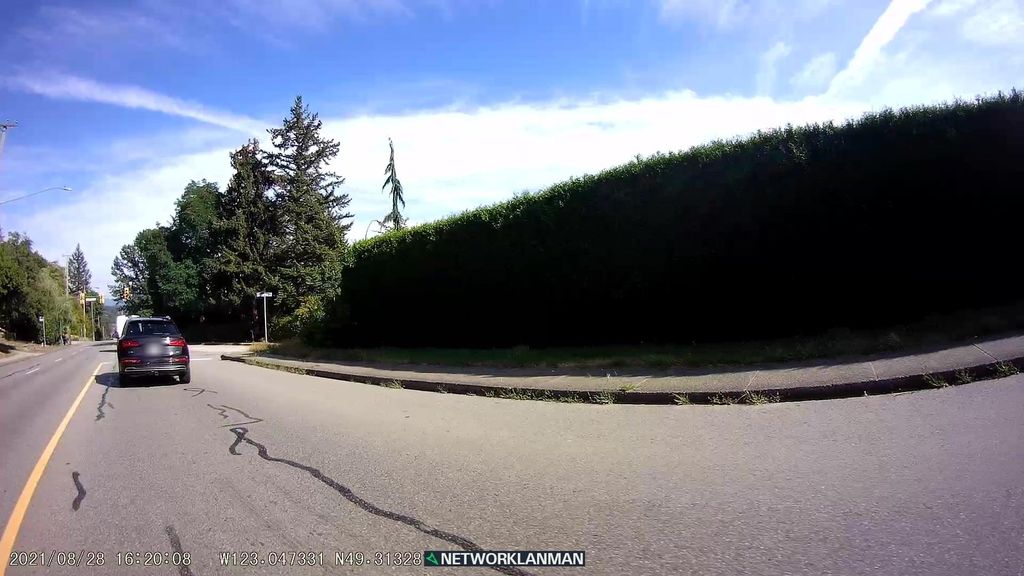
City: vancouver